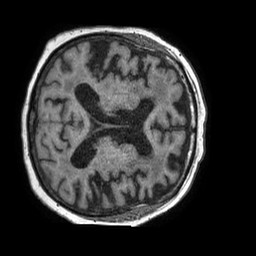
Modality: T1w
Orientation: axial
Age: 77
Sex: female
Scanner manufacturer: philips
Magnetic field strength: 1.5 T
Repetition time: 0.007696 s
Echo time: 0.003564 s